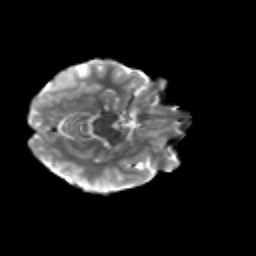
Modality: T2w
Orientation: axial
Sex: female
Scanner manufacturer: siemens
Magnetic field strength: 3 T
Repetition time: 5 s
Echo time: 0.071 s